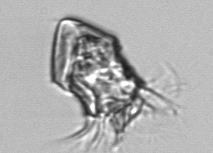
Label: Strombidium_inclinatum